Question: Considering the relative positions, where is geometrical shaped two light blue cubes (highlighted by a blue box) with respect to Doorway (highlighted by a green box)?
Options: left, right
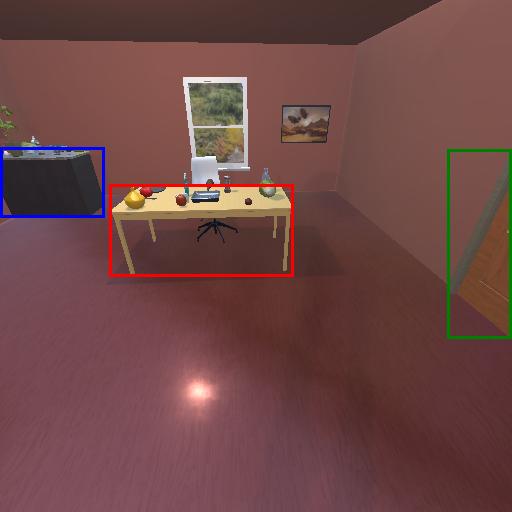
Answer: left